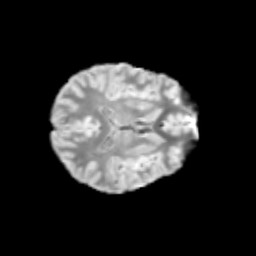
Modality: T2w
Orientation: axial
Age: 11
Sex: male
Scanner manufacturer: siemens
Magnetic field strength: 3 T
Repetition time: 3.8 s
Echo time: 0.07 s